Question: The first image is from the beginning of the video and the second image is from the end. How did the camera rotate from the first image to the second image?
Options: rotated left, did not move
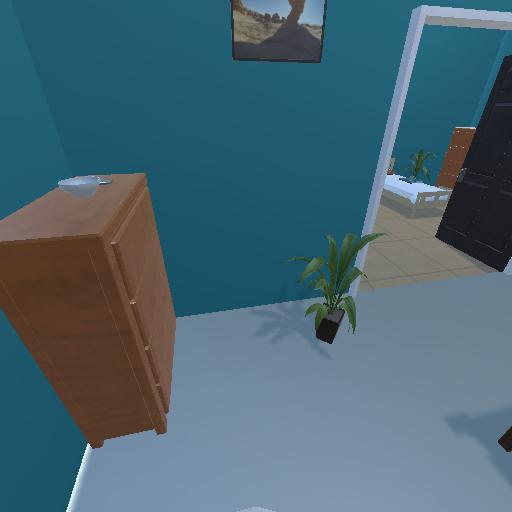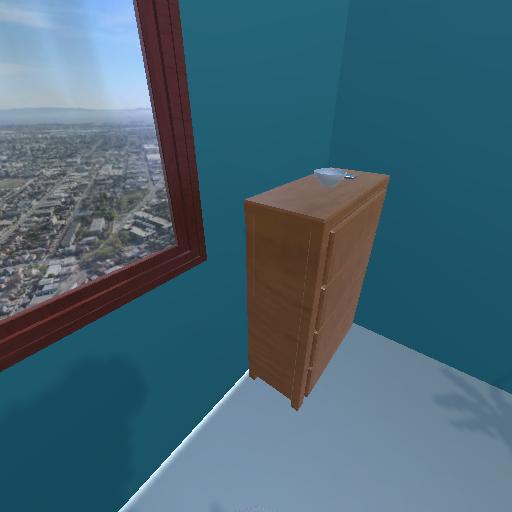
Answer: rotated left